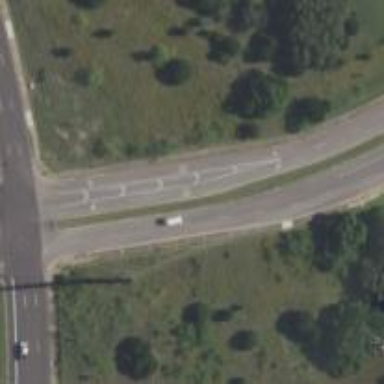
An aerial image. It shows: Tertiary road with asphalt surface.